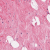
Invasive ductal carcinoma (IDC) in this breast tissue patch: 0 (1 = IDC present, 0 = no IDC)